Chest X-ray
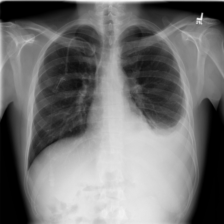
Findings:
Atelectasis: positive
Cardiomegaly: negative
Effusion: positive
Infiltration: negative
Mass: negative
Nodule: negative
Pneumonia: negative
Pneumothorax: negative
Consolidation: negative
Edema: negative
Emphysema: negative
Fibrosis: negative
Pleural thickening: negative
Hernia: negative